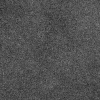
Atmospheric dust classification: dusty